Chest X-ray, PA view. Patient: 26 years old, sex F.
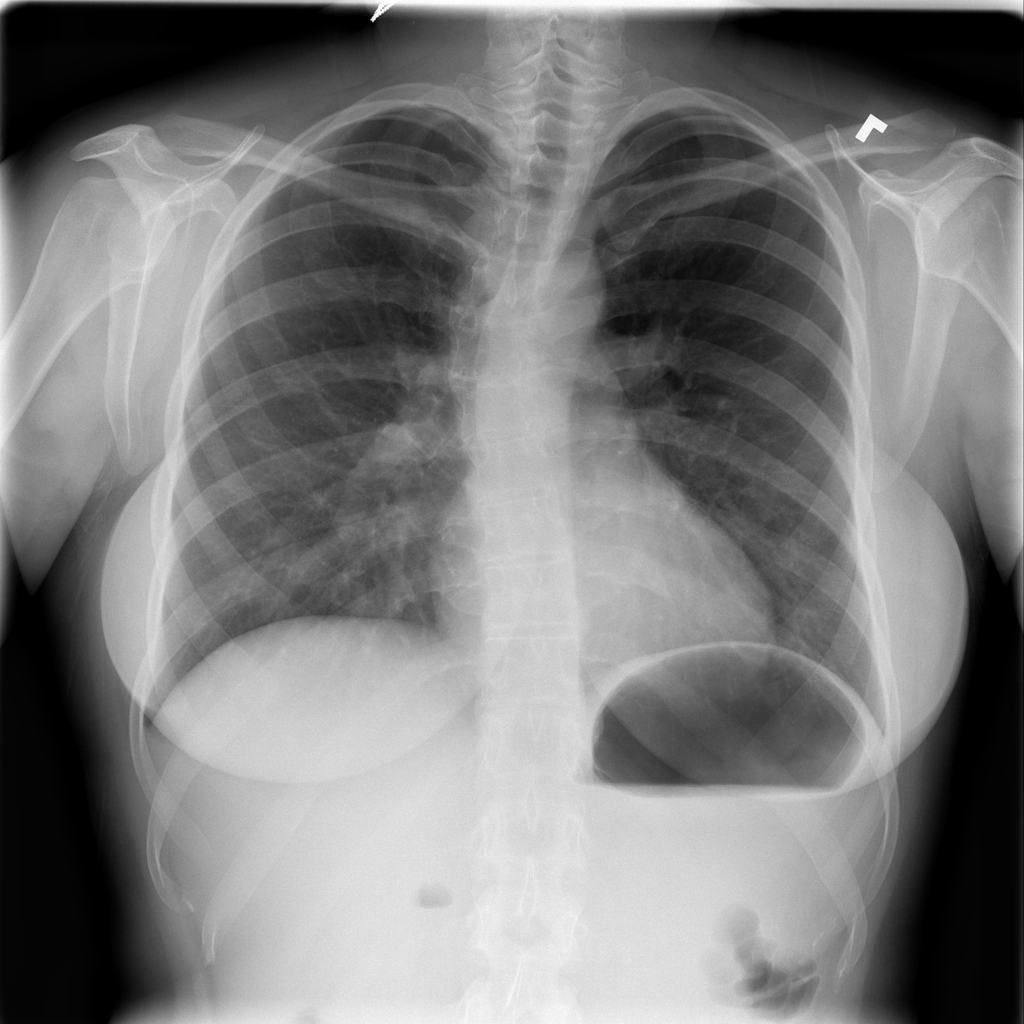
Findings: No Finding